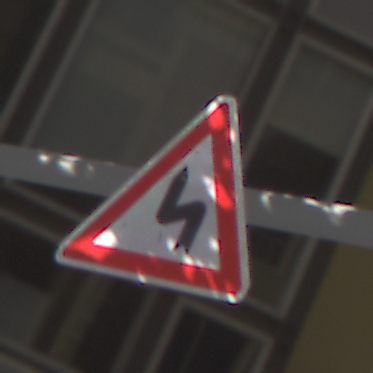
Verkehrszeichen: DoppelkurveZunaechstLinks
Umgebung: Outdoor, Urban
Tageszeit: MorningAfternoon
Wetter: PartlyCloudy
Licht: Natural
Jahreszeit: NotSpecified
Kontrast: HighContrast